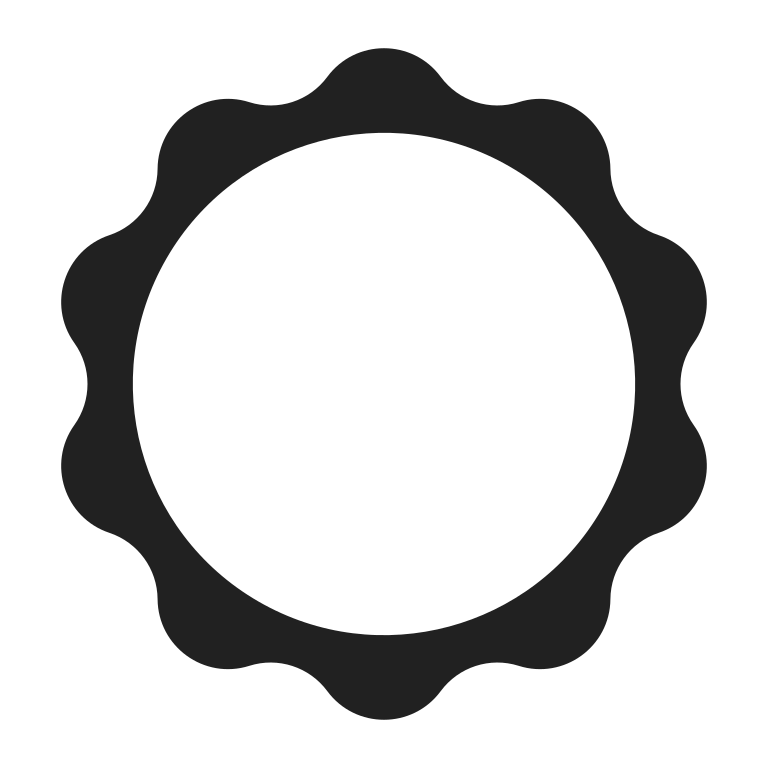
sun high contrast